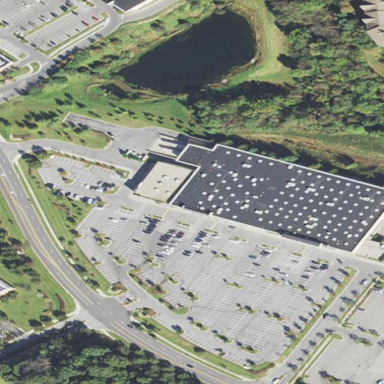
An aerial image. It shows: Retail building.